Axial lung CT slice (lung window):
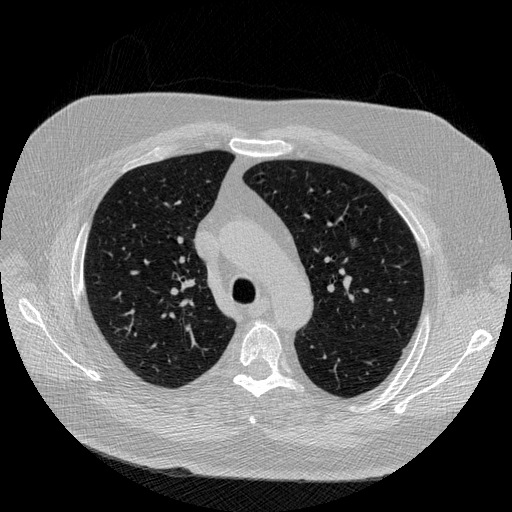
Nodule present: no